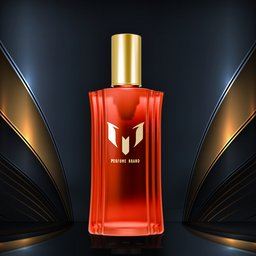
Label: tools